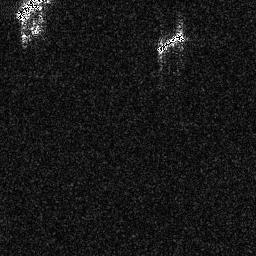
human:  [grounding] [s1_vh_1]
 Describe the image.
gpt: In the satellite image, there is  <ref>1 medium ship </ref> <box>[[60, 10, 71, 20, 0]]</box> located at top.